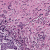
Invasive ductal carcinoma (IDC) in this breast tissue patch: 1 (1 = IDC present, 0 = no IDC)